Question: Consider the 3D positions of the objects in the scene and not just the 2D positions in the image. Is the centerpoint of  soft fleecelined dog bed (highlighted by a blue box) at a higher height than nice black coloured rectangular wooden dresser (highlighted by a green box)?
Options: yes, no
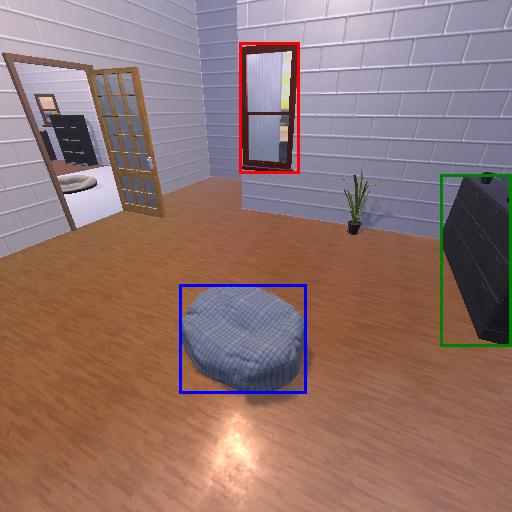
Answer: yes